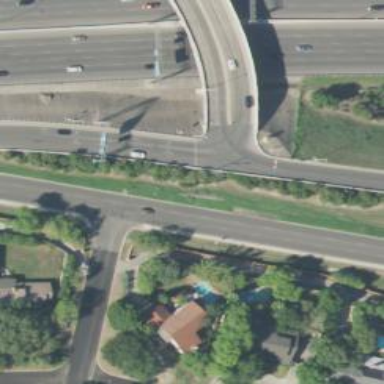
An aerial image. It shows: Secondary road with frontage access.